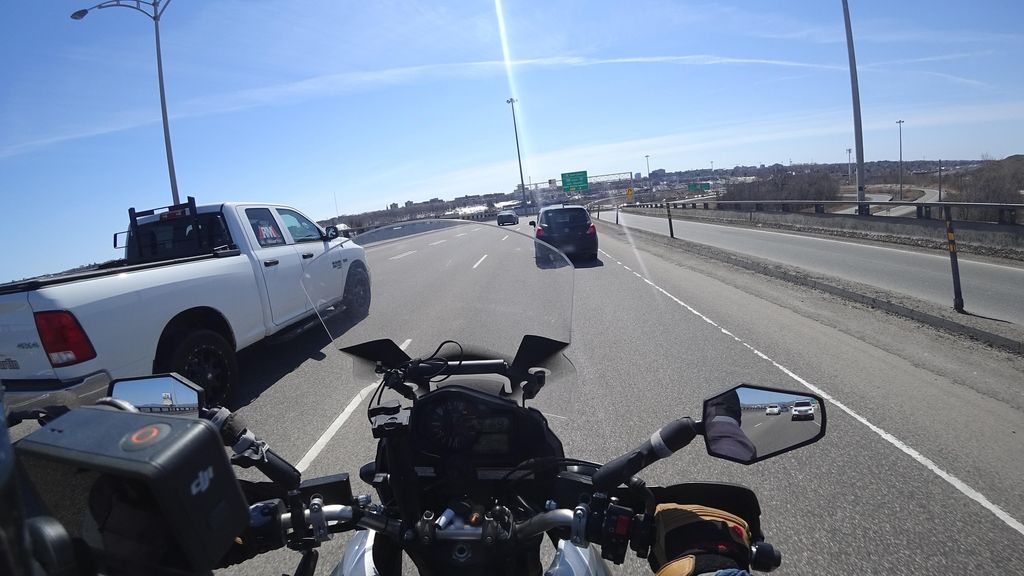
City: quebec_city